Question: This follows <URL> about TFS 2010 and the possibility to create a changelog.
I was previously using labels to identify a version of the program, but as labels are not fixed points in time, now I'm using branches.
Here's how the branch hierarchy looks like:

As you can see, there are two different applications that are branches of the trunk: 'APP_A' (application A) and 'APP_B' (application B). Both are almost identical, but there are some functional differences.
Here is the process to create a new version of the application (say version 1.3):
1. The Main trunk is modified (new functionalities are added, bug fixes...)
2. From the modified Main trunk, a new branch is created: Main trunk 1.3
3. APP_A branch might be modified, so unique functionalities of APP_A will work with modification of v1.3
4. APP_B branch might be modified, so unique functionalities of APP_B will work with modification of v1.3
5. Main trunk 1.3 is merged to APP_A and APP_B, so both APP_A and APP_B applications receive the modifications of the Main trunk
6. From the modified APP_A branch, a new branch is created: APP_A_1.3
7. From the modified APP_B branch, a new branch is created: APP_B_1.3
My goal is to be able to produce a changelog between 'APP_A_1.3' and 'APP_A_1.2'.
Each changeset that is checked-in is associated with one or more WorkItem (for instance a Bug item). 'APP_A_1.3': those changesets might come from the 'Main trunk' (step 1 above), the 'APP_A branch' (step 3 above) or even the 'APP_A_1.3' branch itself (if hotfixes are checked-in after the branch has been created).
To get this list of workitems, I tried to get 'APP_A_1.2' ('APP_A_1.2') and the list of all changesets that are "linked" to 'APP_A_1.3'.
Then, I'll be able to know which changesets are "linked" to 'APP_A_1.3' and not "linked" to 'APP_A_1.2'. From this subset of changesets, I'll get all associated WorkItems and thus my changelog.
Here's my problem: how could I get the list of changesets that are "linked" with a specified branch? I'm using the TFS 2010 API for C# code.
The input of my program (that would retrieve all changesets for a specified branch) would be the name of the branch (say 'APP_A_1.2'), and the output would be the list of following changesets:
- 'APP_A_1.2'- 'APP_A''APP_A_1.2'- 'Main trunk 1.2''APP_A'- 'Main trunk''Main trunk 1.2'
I've wrote the following pieces of code to get all those changesets:
'''
// Gets the list of all changesets ID from APP_A_1.2 branch
var branch1ChangeSets = myVersionControlServer.QueryHistory(
"$/PATH/APP_A_1.2/",
VersionSpec.Latest,
0,
RecursionType.Full,
null,
null,
null,
int.MaxValue,
false,
false).OfType<Changeset>().Select(z => z.ChangesetId).ToList();
'''
Even if 'RecursionType.Full' is specified, the above code returns changesets that were checked-in on the 'APP_A_1.2' branch itself. This is identical to the "History" command on Source Code Explorer view in Visual Studio.
Then I tried the following piece of code:
'''
// Gets the list of all changesets ID from APP_A_1.2 branch
var branch1MergedChangeSets = myVersionControlServer.QueryMerges(
null,
null,
"$/PATH/APP_A_1.2/",
VersionSpec.Latest,
null,
null,
RecursionType.Full).Select(z => z.SourceVersion).ToList();
'''
This returns changesets that were checked-in on 'APP_A_1.2' branch + those that were cheked-in on 'APP_A' branch before 'APP_A_1.2' was created. Much better, but not sufficient. I can't find a way to make the recursion work with branches that are "above" 'APP_A' ('Main trunk' in my case)...
Anyone has an idea?
Also, any better ideas to get the changelog between two branches are welcome...
Thx.
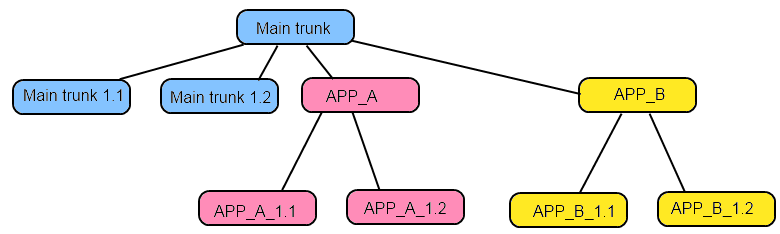
Answer: I finally came up with a simple solution. I'm not totally happy with it as it actually looks like a brute-force algorithm, but at least it works.
What I do is:
1) Get the list of that is applied on (i.e. the "parent path" of 'Main Trunk'):
'''
var allChangesets = vcs.QueryHistory(
"MySourcePath",
VersionSpec.Latest,
0,
RecursionType.Full,
null,
firstPossibleChangeset,
VersionSpec.Latest,
int.MaxValue,
true,
false).OfType<Changeset>().ToList();
'''
2) For each retrieved changeset, I call 'TrackMerges' to see if the changeset impacts in some way my branches. 'TrackMerges' is able to tell me if a specified changeset is applied on the branches I specify as parameter of the function (it'll return the target changeset ID on these branches). If a changeset is applied on the destination branch (in my case 'APP_A_1.3') and not in the source branch ('APP_A_1.2'), then it means it's definitely something new on my 'APP_A_1.3' branch.
'''
List<int> newChangesets = new List<int>();
foreach (var z in allChangesets.Where(y => y.ChangesetId > firstPossibleChangesetId))
{
var zz = vcs.TrackMerges(
new int[] { z.ChangesetId },
new ItemIdentifier("THE TRUNK PATH"), // The root of all branches
new ItemIdentifier[] { new ItemIdentifier(fromBranchPath), new ItemIdentifier(toBranchPath) },
null);
var targetInFromBranch = zz.Where(t => t.TargetItem.Item == fromBranchPath).FirstOrDefault();
var targetInToBranch = zz.Where(t => t.TargetItem.Item == toBranchPath).FirstOrDefault();
if (targetInToBranch != null && targetInFromBranch == null)
{
// Then the changeset is only applied on the ToBranch
newChangesets.Add(z.ChangesetId);
}
}
'''
3) Now it's very simple to get my changelog (the list of workitems) from the list of "new changesets":
'''
// Now, gets associated work items!
Dictionary<int, WorkItem> dico = new Dictionary<int, WorkItem>();
foreach (int changesetId in newChangesets)
{
foreach (WorkItem zz in vcs.GetChangeset(changesetId).WorkItems)
{
this.AddWorkItemToDicRecursive(wis, dico, zz);
}
}
private void AddWorkItemToDicRecursive(WorkItemStore wis, Dictionary<int, WorkItem> dico, WorkItem workItem)
{
if (!dico.ContainsKey(workItem.Id))
{
dico.Add(workItem.Id, workItem);
foreach (WorkItemLink associatedItem in workItem.WorkItemLinks)
{
this.AddWorkItemToDicRecursive(wis, dico, wis.GetWorkItem(associatedItem.TargetId));
}
}
}
'''
I don't think it's the best possible approach, but it works fine and remains simple. Also, I didn't have to hardcode anything (branch names/hierarchy) so it's not too bad IMO. Hope it'll help someone.